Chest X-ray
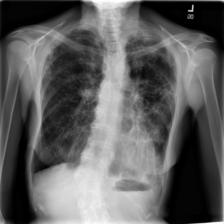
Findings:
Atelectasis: negative
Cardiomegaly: negative
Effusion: negative
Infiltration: negative
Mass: negative
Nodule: negative
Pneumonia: negative
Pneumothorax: negative
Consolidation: negative
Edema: negative
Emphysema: negative
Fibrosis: positive
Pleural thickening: negative
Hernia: negative